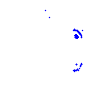
Particle: electron